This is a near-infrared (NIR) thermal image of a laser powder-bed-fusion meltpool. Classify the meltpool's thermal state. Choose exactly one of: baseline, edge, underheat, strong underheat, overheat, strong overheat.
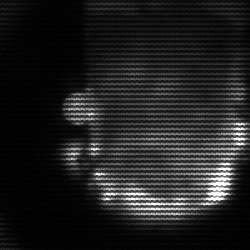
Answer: baseline